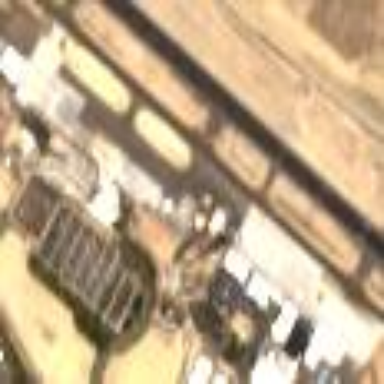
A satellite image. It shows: Apron at the airport.